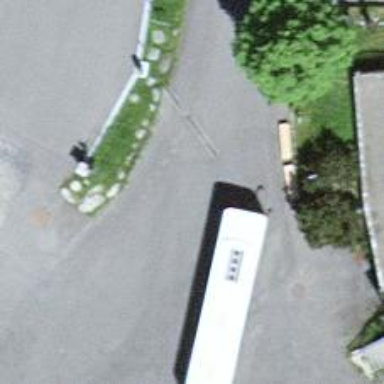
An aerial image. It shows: Public transport stop position.